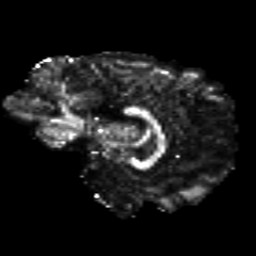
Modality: FA
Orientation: sagittal
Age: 22
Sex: female
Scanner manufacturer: siemens
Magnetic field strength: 3 T
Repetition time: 8.8 s
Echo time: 0.085 s